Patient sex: F
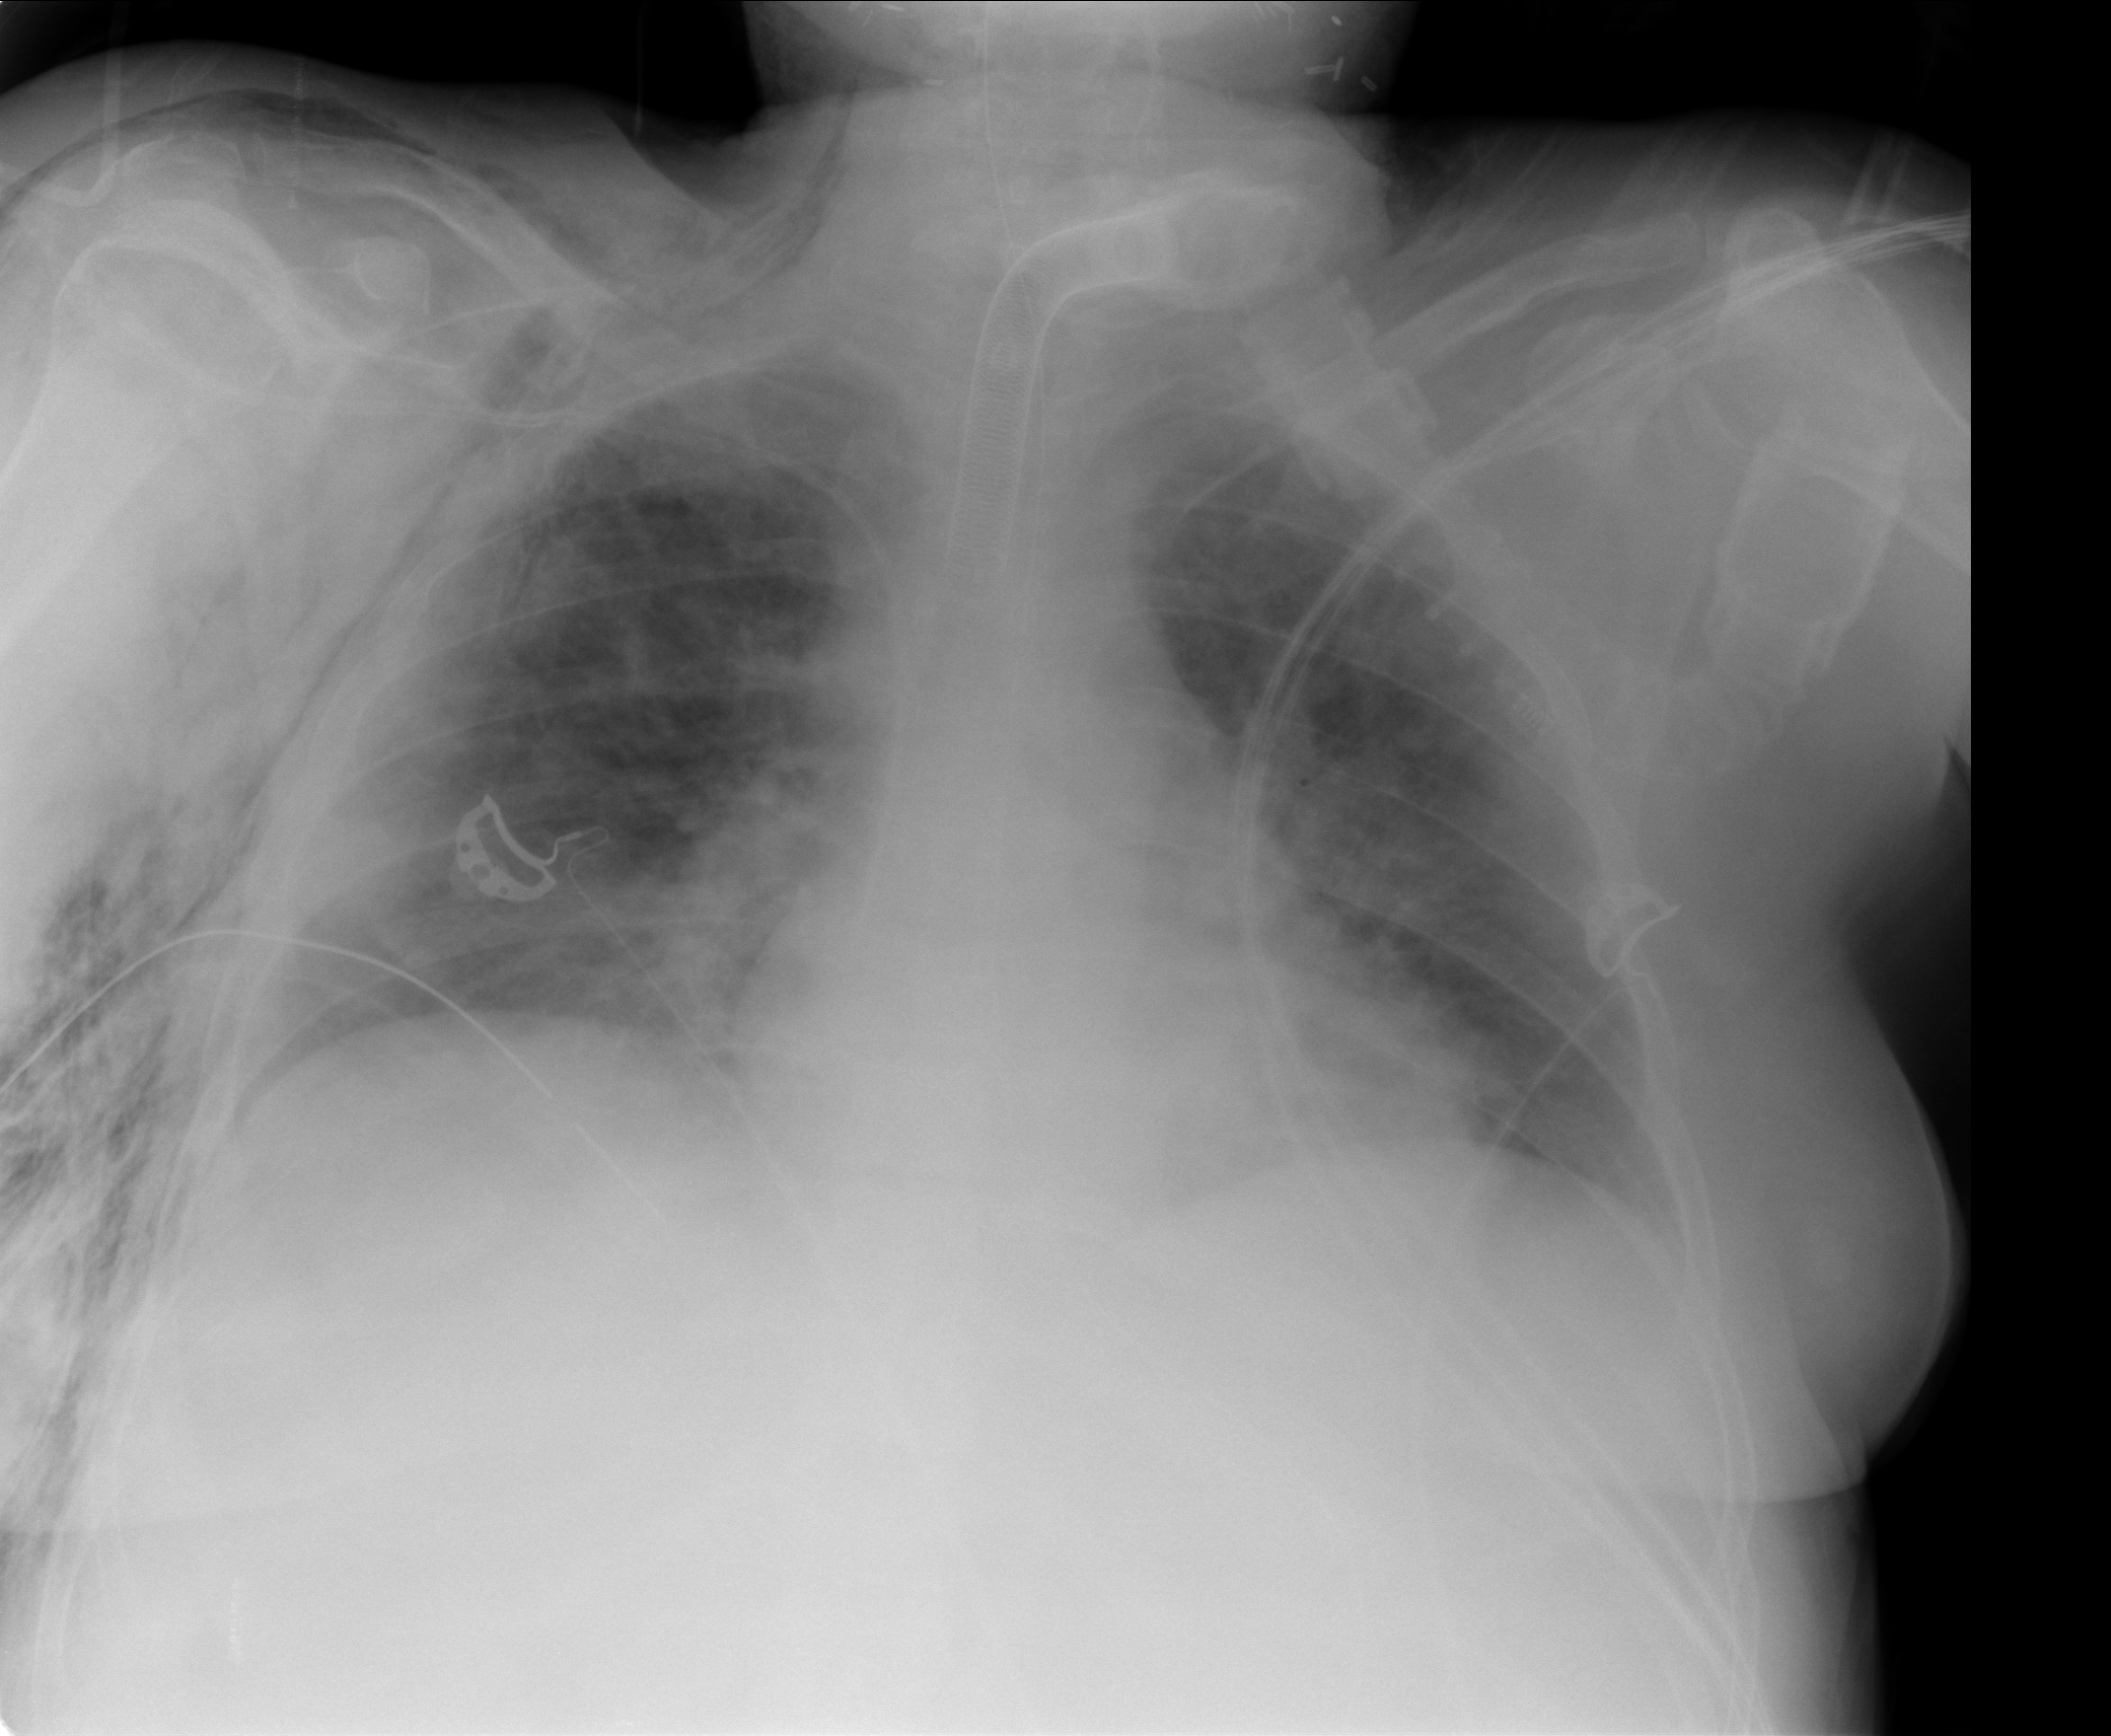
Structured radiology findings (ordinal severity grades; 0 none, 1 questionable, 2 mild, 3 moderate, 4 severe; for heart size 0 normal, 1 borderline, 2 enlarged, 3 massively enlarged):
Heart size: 0
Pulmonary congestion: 2
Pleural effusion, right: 0
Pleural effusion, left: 0
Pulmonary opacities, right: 1
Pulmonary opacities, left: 0
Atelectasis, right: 2
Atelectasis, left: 2